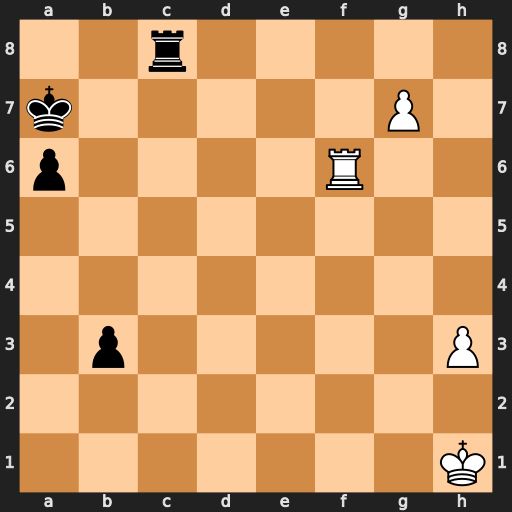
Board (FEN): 2r5/k5P1/p4R2/8/8/1p5P/8/7K
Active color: w
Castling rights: -
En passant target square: -
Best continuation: Rf7+ Kb6 Rf3 Ka5 Rxb3